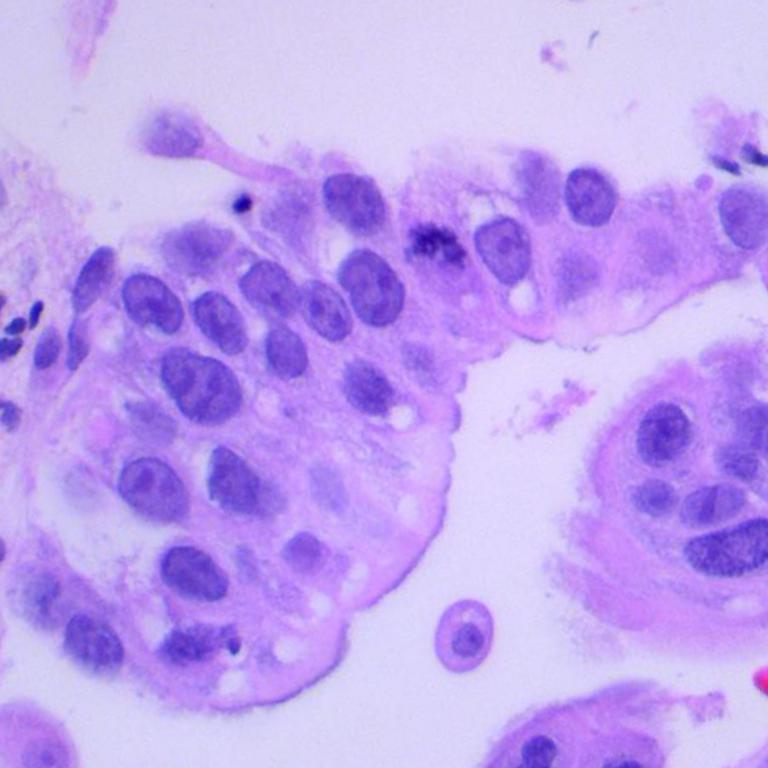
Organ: lung
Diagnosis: adenocarcinomas